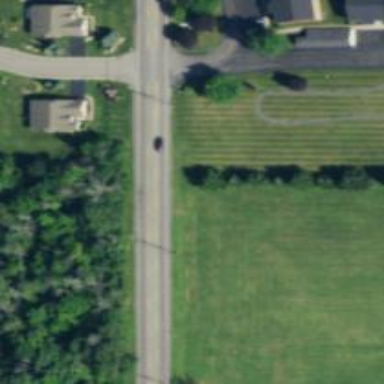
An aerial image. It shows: Secondary road with asphalt surface.